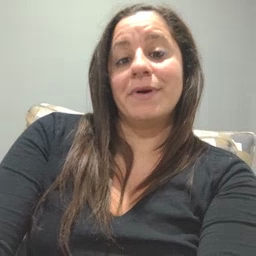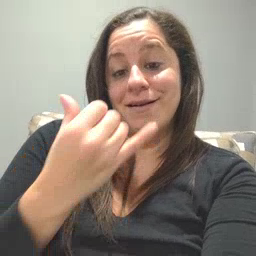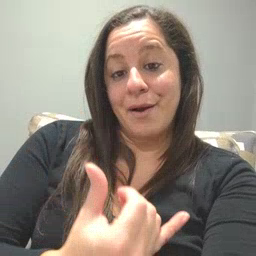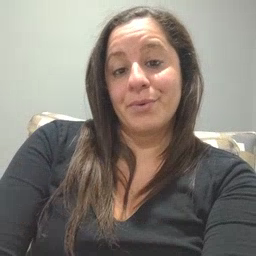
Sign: now